Question: Hi here I was openshift novice users, where before I used the cpanel for my hosting, and I want to switch to openshift, that I ask is how do I change the document root?, if previously on cpanel is Home/public_html/thelifestylelist.com to Home/public_html/thelifestylelist.com/public on openshift? (my index php is on public directory)
Hopefully the picture below can clarify my question.
Thank you.

Sorry i used external link for my image, need at least 15 reputation to attach image. .
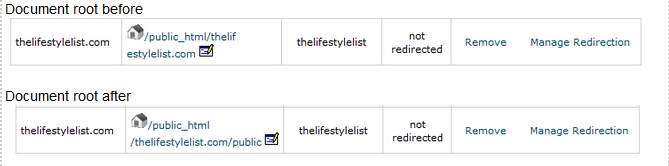
Answer: This is the order OpenShift search for root directory
'''
IF php/ dir exists THEN DocumentRoot=php/
ELSE IF public/ dir exists THEN DocumentRoot=public/
ELSE IF public_html/ dir exists THEN DocumentRoot=public_html/
ELSE IF web/ dir exists THEN DocumentRoot=web/
ELSE IF www/ dir exists THEN DocumentRoot=www/
ELSE DocumentRoot=/
'''
So you just add the any of this folders.